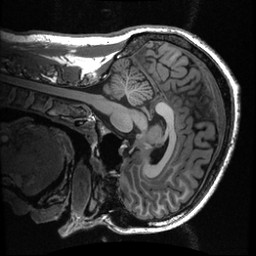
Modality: T1w
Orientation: sagittal
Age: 30
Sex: male